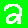
Digit: 2